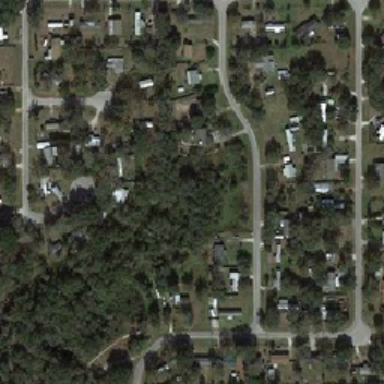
The dim road connects the villa of the house .